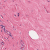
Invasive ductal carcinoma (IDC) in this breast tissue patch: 0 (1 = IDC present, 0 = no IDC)